七年级 · 组合数学
(8 分) 汉字是世界上最古老的文字之一, 字形结构体现人类追求均衡对称、和谐稳定的天性, 如图, 三个汉字可以看成是轴对称图形.

(1) 请在方框中再写出 2 个类似轴对称图形的汉字;

（2）小敏和小慧利用“土”、“口”、“木”三个汉字设计一个游戏, 规则如下: 将这三个汉字分别写在背面都相同的三张卡片上, 背面朝上洗匀后抽出一张, 放回洗匀后再抽出一张, 若两次抽出的汉字能构成上下结构的汉字（如“土”“土”构成“圭”）小敏获胜, 否则小慧获胜, 你认为这个游戏对谁有利? 请用列表或画树状图的方法进行分析, 并写出构成的汉字进行说明.
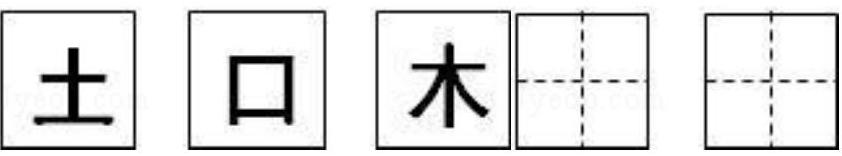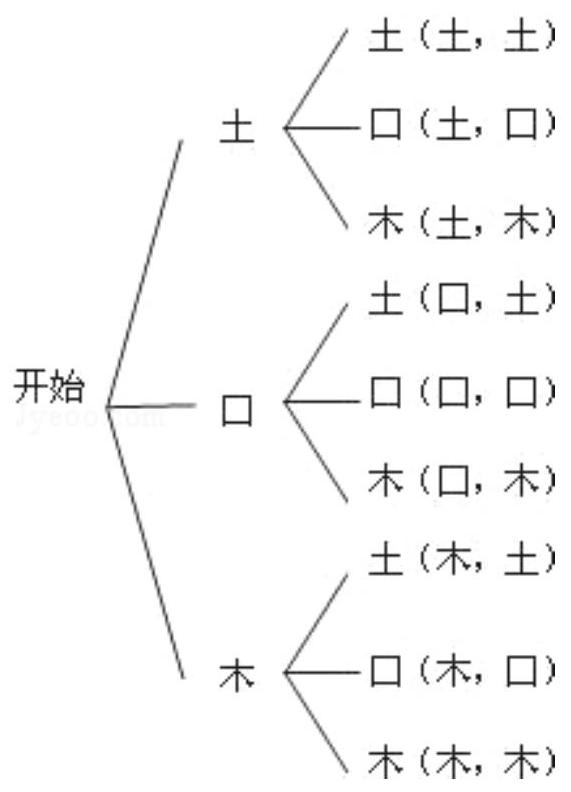
答案: 解：(1) 如: 田、日等;

(2) 这个游戏对小慧有利,

每次游戏时, 所有可能出现的结果如下: (列表)

|  | 土 | 口 | 木 |
| :--- | :--- | :--- | :--- |
| 土 | (土, 土) | (土, ロ) | (土, 木) |
| 口 | (口, 土) | (口, ロ) | (口, 木) |
| 木 | (木, 土) | (木, ロ) | (木, 木) |

(树状图)

总共有 9 种结果，每种结果出现的可能性相同,

其中能组成上下结构的汉字的结果有 4 种:

（土，土）“圭”，(口，口）“吕”（木，口）“杏”或“呆”（口，木）“呆”或“杏”，

$\therefore \mathrm{P}_{\text {(小能获胜) }}=\frac{4}{9}, \mathrm{P}_{\text {(小巷萌胜 }}=\frac{5}{9}, \therefore$ 游戏对小慧有利.

说明: 若组成汉字错误, 而不影响数学知识的考查且结论正确, 本题只扣 1 分.